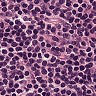
Metastatic tissue present: no